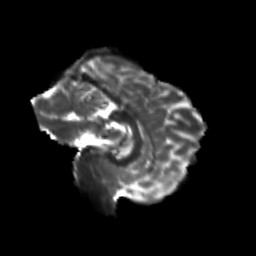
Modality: T2w
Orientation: sagittal
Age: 21
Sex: male
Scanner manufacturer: siemens
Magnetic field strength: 3 T
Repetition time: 3.5 s
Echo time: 0.125 s